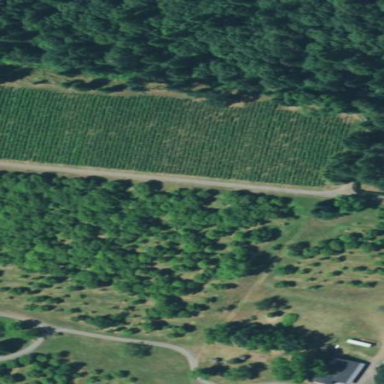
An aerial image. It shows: Orchard with deciduous broadleaved trees.